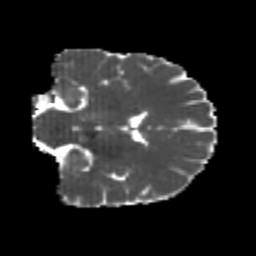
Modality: MD
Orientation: coronal
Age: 20
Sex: male
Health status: healthy
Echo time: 0.074 s